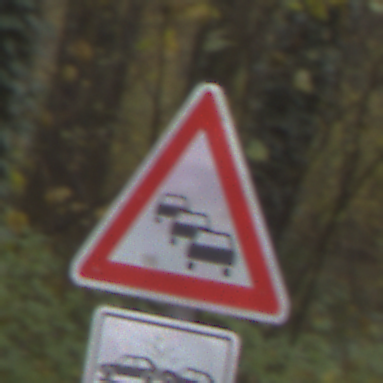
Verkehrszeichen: Stau
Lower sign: Entfernungsangaben2
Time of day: MorningAfternoon
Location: Outdoor (Nature)
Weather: Overcast
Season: Autumn
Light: Natural